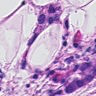
Metastatic tissue present: yes